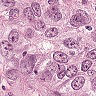
Metastatic tissue present: yes